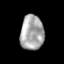
Tissue: prostate
Cell type: T cells
Senescence score: 0.3075
Nuclear area (px): 803
Mean DAPI intensity: 167.843